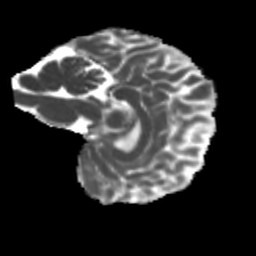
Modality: MD
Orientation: sagittal
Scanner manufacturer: siemens
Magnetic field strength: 3 T
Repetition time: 4 s
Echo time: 0.0594 s